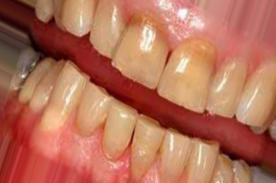
Condition: Tooth Discoloration